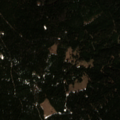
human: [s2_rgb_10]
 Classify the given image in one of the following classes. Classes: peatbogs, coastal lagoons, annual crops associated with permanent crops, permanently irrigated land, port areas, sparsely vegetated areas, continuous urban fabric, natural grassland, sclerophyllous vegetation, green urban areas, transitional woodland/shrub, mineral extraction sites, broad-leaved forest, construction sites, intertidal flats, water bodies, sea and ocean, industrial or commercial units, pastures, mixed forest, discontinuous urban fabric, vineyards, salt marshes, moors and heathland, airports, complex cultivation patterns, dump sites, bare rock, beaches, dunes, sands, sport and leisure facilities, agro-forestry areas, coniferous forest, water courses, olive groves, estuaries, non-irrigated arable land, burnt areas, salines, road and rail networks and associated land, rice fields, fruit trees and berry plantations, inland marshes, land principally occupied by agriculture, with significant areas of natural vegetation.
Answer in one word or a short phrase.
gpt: pastures, coniferous forest